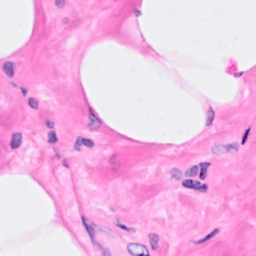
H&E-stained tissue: Breast